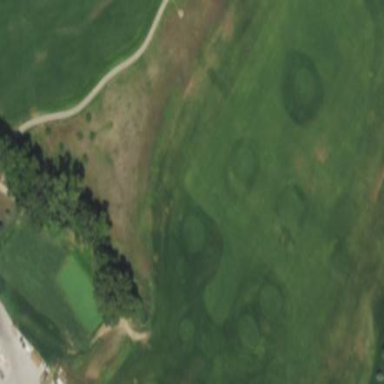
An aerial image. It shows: Rough area on grassy golf course.